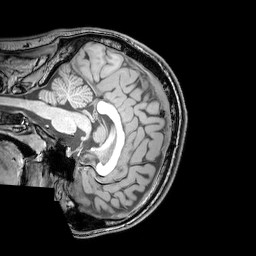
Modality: T1w
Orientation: sagittal
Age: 21
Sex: male
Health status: healthy
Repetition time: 0.081 s
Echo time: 0.037 s